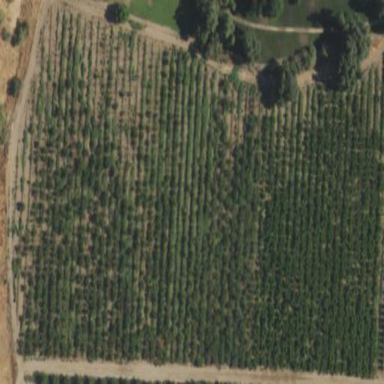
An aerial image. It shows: Beautiful vineyard in the countryside.